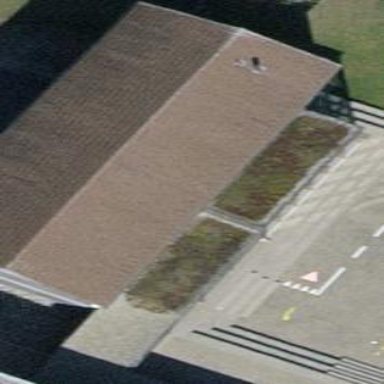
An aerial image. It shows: School building.